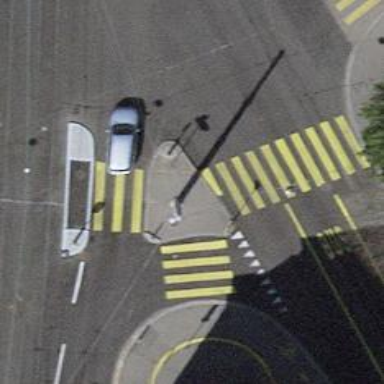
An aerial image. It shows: Kerb barrier.